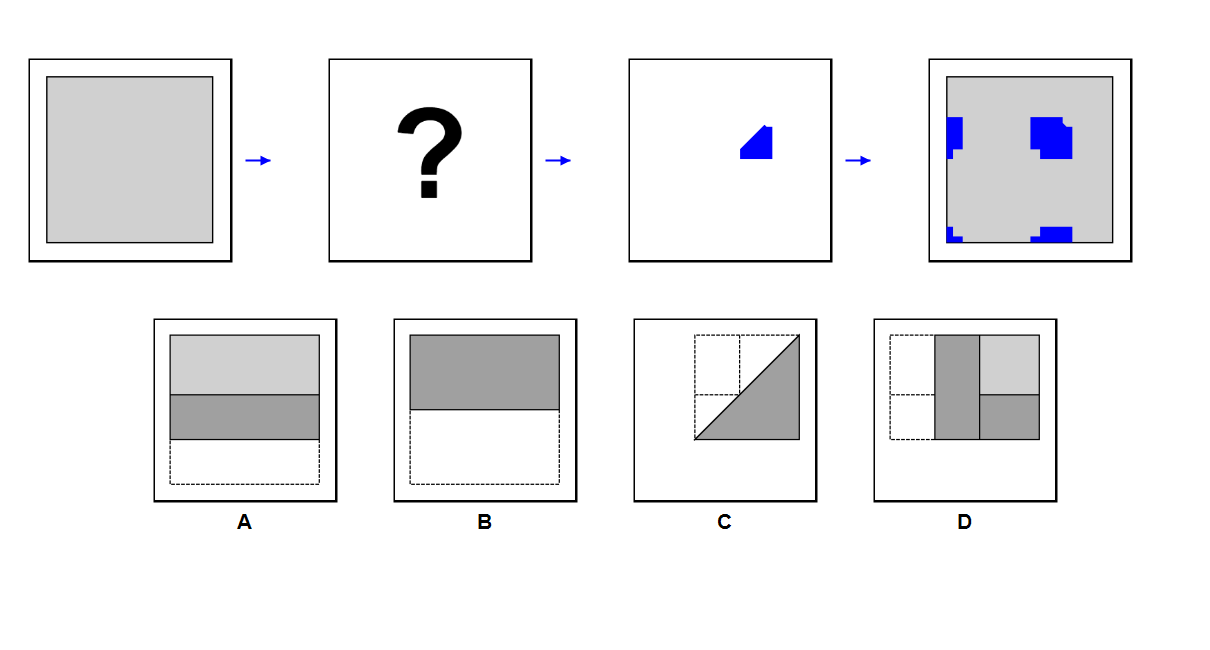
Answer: B